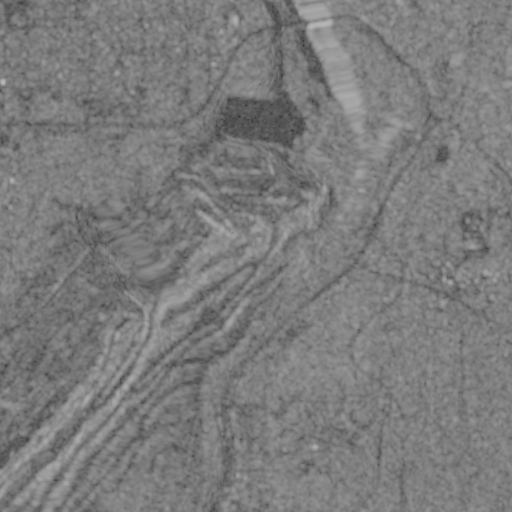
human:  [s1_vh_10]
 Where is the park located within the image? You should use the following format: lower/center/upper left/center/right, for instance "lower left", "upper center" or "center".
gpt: The park is located in the upper left of the image.
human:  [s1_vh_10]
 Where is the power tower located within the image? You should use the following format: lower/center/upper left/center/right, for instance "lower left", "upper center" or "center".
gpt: The power tower is located in the lower center of the image.
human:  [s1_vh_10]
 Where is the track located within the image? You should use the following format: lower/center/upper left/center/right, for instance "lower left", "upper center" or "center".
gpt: The track is located in the upper left of the image.
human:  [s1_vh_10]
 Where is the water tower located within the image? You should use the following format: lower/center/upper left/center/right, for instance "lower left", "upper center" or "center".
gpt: The water tower is located in the lower center of the image.
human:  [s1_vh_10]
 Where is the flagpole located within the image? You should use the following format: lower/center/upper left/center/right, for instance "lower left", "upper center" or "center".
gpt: The flagpole is located in the center right of the image.
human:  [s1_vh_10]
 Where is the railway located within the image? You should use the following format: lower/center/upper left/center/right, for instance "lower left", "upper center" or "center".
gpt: The railway is located in the left of the image.
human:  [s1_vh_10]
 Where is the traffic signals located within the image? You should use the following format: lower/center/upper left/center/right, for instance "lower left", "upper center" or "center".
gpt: The traffic signals is located in the upper center of the image.
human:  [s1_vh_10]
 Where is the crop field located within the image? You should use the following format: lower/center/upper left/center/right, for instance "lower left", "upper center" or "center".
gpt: There is no crop field in the image.

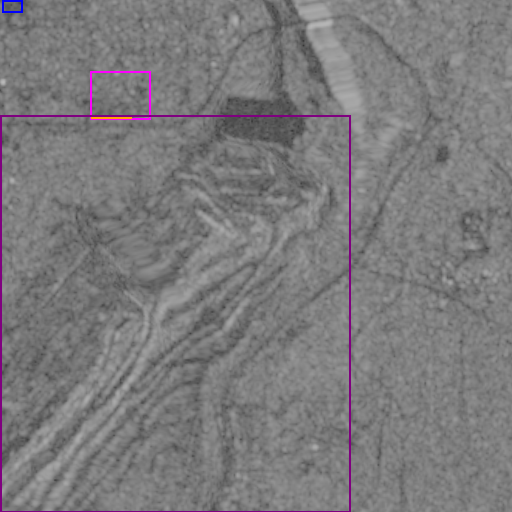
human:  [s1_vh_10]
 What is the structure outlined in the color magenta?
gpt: The structure outlined in magenta is a park.
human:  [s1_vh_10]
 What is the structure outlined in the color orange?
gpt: The structure outlined in orange is a parking lot.
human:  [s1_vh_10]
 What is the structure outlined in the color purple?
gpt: The structure outlined in purple is a quarry.
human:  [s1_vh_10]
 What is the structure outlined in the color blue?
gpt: The structure outlined in blue is a building.
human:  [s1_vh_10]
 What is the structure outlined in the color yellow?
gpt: There is no yellow outline.